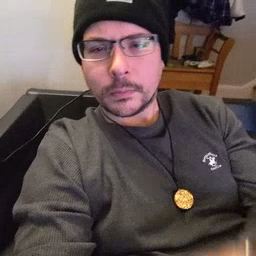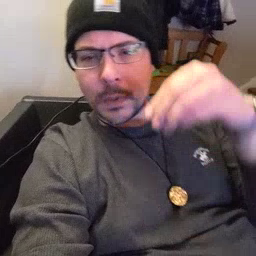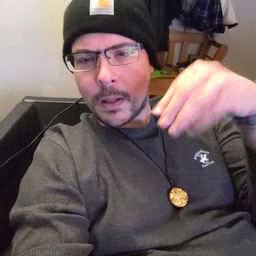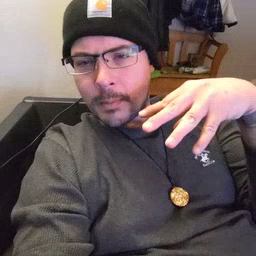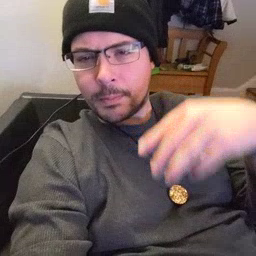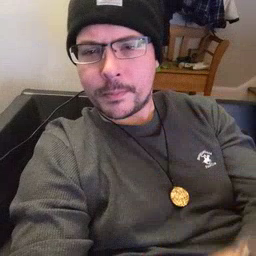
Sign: lamp